Question: I'm using opencv and I need to obtain a single region of white pixels starting from many regions, like in the image:

what I want to get is a single region of white pixels. can be that some regions have to be discarded, but is another point.
now I'd like to know if there is a way to unite all the regions, even in a not convex poly, because it can be done later.
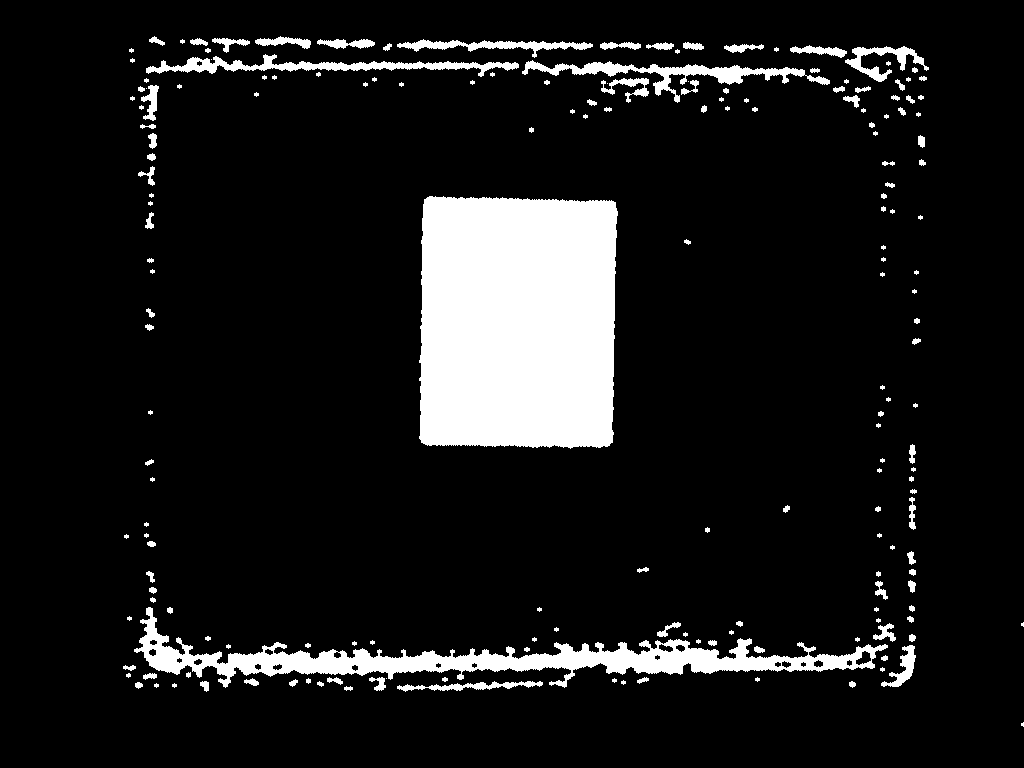
Answer: I know that this is to do it but it's a way.
As you said, the region you are interested in will always be squared. I suggest you take a look at the application that ships with OpenCV.
If you are looking for demos, <URL>.